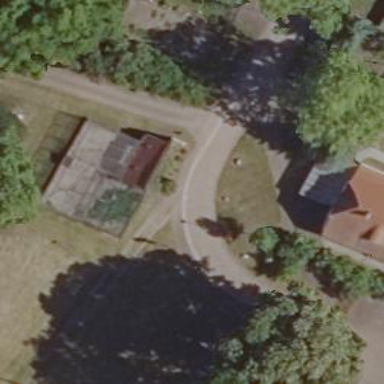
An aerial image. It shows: Residential road.